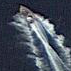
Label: Civil_yacht